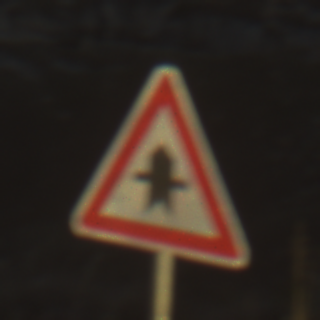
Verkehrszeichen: Vorfahrt
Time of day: SunriseSunset
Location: Outdoor (Nature)
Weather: Clear
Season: NotSpecified
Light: Natural